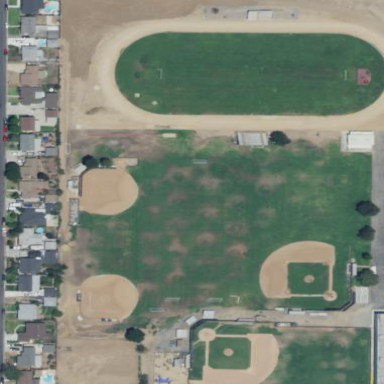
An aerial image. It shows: Grass pitch designated for multiple sports activities.